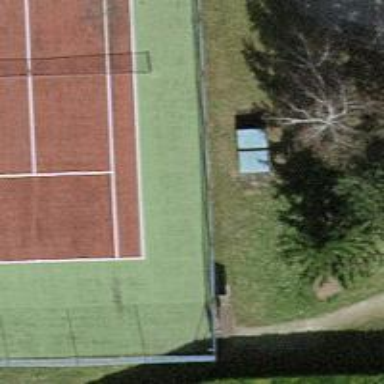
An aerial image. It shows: Picnic table made of concrete set up on leisure land.